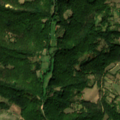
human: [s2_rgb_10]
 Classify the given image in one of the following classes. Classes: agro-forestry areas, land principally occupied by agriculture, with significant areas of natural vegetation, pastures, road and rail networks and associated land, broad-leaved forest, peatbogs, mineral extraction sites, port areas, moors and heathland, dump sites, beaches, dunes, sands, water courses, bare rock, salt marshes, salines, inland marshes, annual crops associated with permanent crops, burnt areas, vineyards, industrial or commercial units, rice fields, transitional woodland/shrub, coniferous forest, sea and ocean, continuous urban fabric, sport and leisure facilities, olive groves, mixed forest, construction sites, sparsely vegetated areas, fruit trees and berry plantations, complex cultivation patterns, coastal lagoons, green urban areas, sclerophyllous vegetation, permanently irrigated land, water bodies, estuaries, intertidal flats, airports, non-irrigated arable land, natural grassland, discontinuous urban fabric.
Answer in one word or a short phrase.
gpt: complex cultivation patterns, land principally occupied by agriculture, with significant areas of natural vegetation, broad-leaved forest